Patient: sex M, age 60
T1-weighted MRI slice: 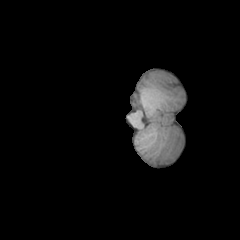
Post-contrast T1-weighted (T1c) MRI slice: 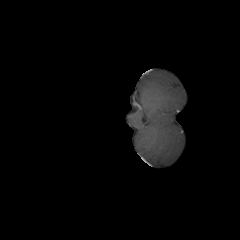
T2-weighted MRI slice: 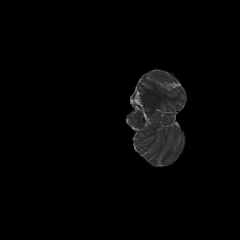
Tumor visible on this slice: no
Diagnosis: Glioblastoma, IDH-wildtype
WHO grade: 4